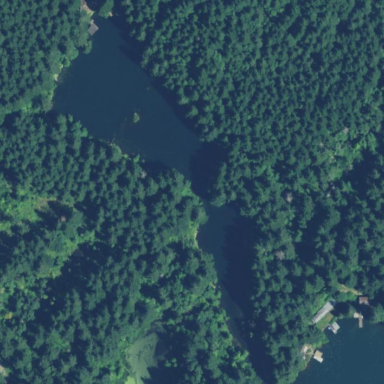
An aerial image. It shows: Lake with natural water.